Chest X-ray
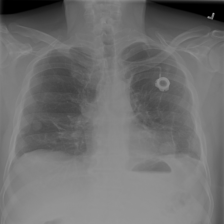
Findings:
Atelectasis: negative
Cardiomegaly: negative
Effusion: negative
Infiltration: negative
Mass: negative
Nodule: negative
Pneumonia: negative
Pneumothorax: negative
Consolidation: negative
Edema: negative
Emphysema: negative
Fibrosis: negative
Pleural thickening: negative
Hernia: negative